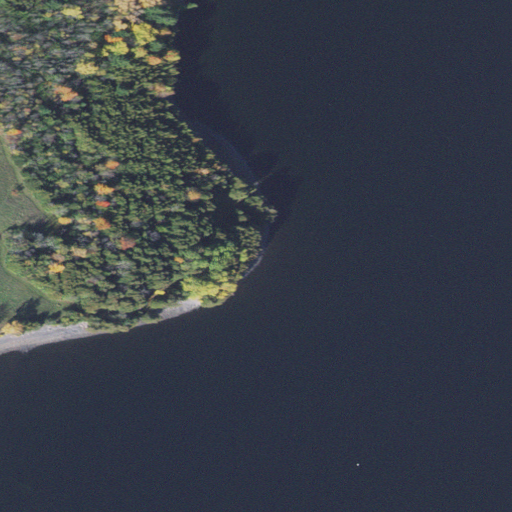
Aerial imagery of cape in Vermont named Robinson Point containing open water, evergreen forest, mixed forest, deciduous forest, pasture, herbaceous wetlands, and woody wetlands